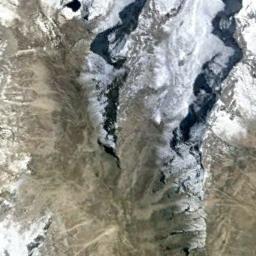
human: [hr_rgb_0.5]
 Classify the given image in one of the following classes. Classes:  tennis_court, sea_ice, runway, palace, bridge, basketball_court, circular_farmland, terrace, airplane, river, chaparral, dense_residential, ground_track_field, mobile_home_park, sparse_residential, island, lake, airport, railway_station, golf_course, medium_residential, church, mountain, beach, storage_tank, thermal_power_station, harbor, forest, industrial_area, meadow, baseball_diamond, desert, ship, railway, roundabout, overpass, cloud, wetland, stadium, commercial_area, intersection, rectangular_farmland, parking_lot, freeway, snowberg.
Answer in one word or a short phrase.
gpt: snowberg